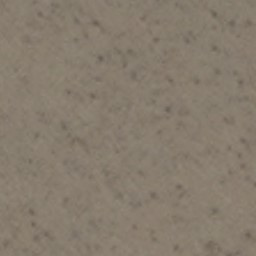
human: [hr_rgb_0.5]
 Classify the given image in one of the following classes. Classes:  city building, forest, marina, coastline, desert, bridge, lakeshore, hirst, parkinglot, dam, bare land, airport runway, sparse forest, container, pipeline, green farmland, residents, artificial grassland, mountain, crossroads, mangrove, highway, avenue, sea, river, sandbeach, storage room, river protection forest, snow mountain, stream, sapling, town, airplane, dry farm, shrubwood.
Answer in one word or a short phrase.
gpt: bare land